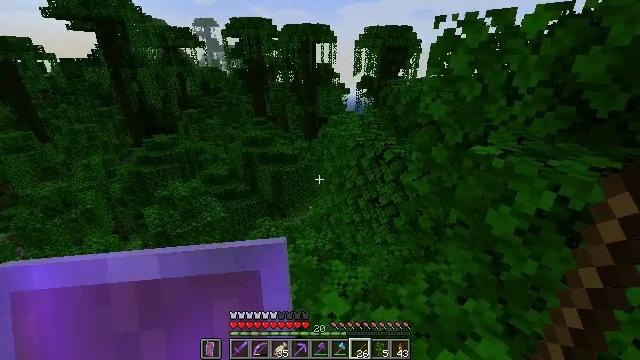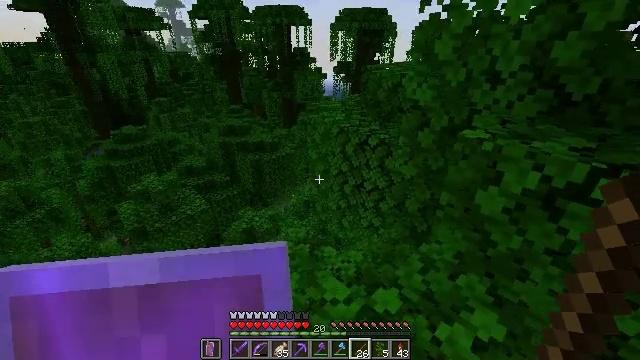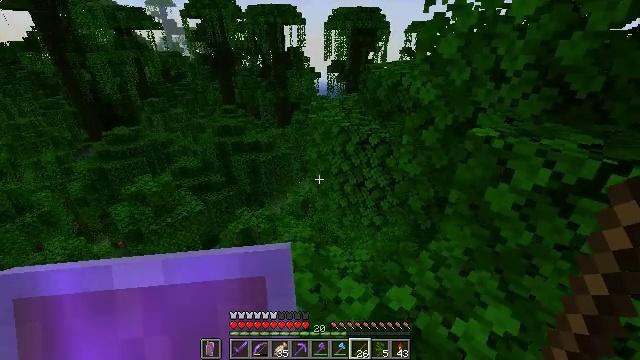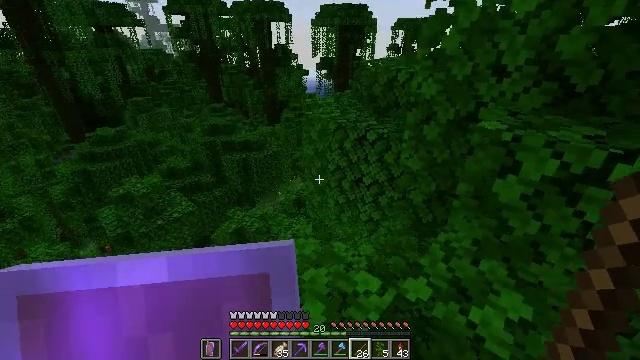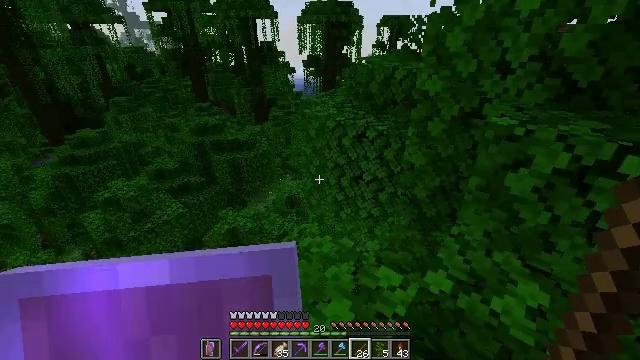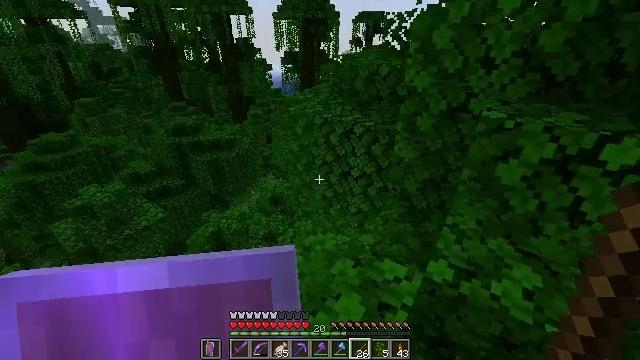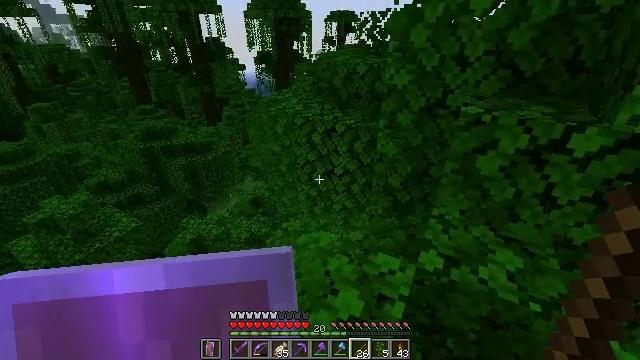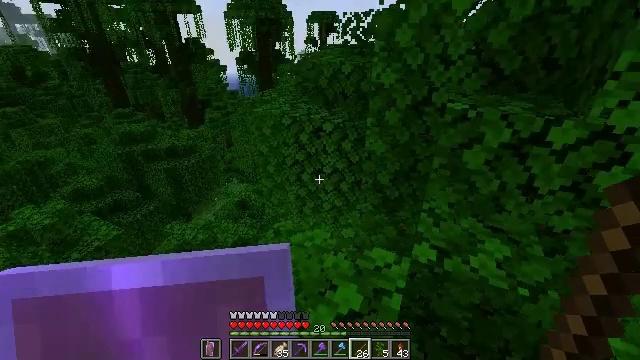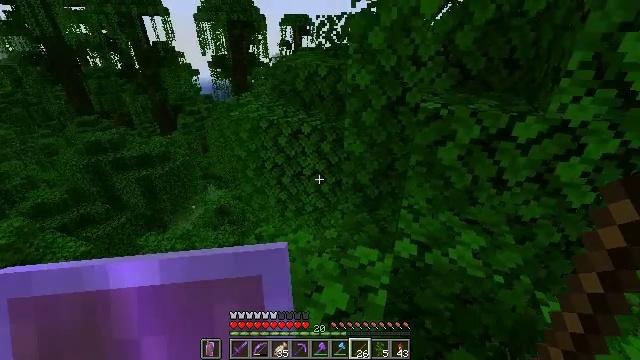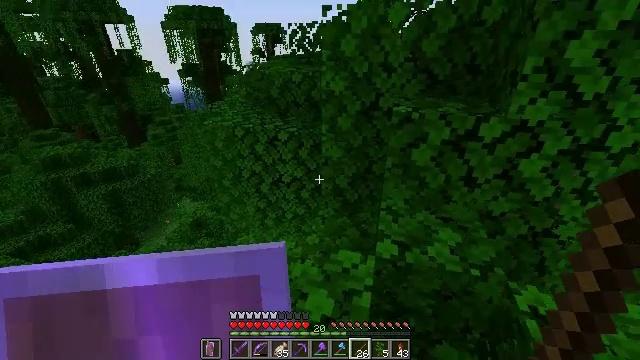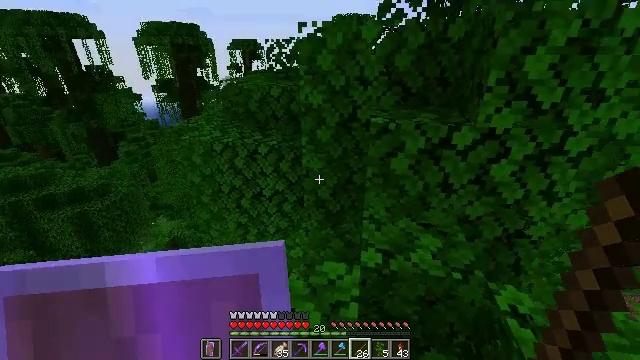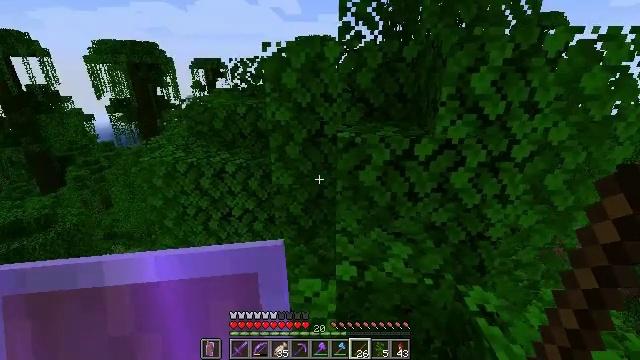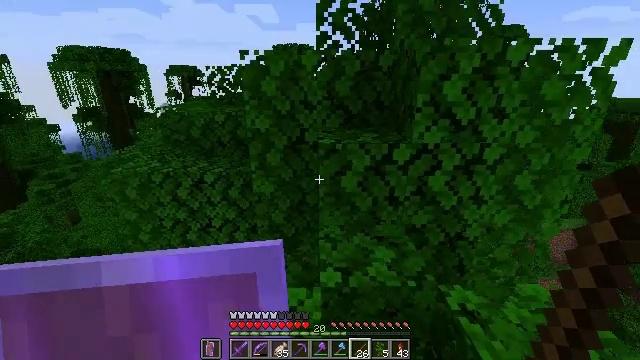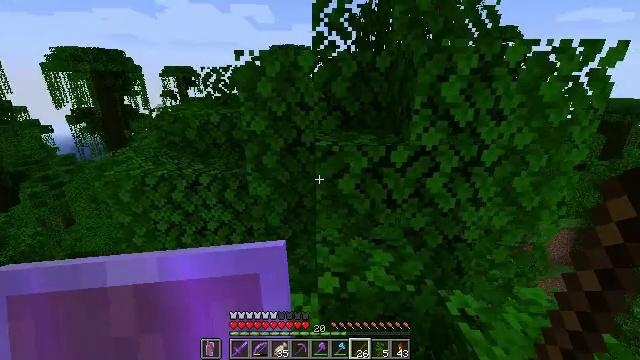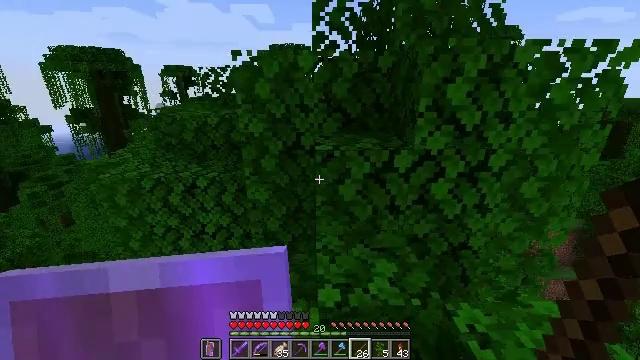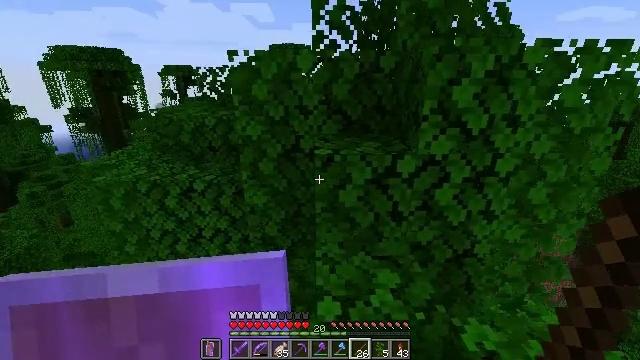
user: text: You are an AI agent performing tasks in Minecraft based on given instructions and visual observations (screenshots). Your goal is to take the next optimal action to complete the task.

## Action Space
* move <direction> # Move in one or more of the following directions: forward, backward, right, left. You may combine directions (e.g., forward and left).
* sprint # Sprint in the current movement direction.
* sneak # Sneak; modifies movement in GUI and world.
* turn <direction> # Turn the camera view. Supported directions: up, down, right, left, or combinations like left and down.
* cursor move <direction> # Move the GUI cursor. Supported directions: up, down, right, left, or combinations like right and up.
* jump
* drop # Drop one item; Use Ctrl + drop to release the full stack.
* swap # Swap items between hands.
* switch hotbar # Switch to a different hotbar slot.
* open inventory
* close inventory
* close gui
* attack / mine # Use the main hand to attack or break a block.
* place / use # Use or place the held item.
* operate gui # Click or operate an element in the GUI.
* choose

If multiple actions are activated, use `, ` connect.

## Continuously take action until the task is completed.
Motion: motion action
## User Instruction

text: Collect some oak leaves.
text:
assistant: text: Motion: move left, turn right and down
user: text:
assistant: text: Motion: move left, turn right
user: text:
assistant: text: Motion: move left, turn right
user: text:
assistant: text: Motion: move left, turn right
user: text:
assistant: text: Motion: turn right
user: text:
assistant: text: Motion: turn right
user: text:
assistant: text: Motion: turn right
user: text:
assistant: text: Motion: turn right
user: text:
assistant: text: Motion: turn right and up
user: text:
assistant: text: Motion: turn right and up
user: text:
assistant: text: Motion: turn right and up
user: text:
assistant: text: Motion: turn right and up
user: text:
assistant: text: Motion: move forward
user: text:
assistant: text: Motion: move forward
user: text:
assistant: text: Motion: move forward, sprint
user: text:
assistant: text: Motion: move forward, sprint
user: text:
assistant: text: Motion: move forward, sprint
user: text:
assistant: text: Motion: move forward, sprint
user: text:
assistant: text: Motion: move forward, sprint, turn right, jump
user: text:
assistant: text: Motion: move forward, sprint, turn right, jump
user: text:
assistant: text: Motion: move forward, sprint, jump
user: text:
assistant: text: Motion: move forward, sprint, jump
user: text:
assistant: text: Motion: move forward, sprint, jump
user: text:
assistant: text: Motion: move forward, sprint
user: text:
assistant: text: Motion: move forward, sprint
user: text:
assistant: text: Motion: move forward, sprint
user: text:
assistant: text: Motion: move forward, sprint
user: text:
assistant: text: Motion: move forward, sprint, jump
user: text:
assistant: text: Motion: move forward, sprint, jump
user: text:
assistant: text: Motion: move forward, sprint, turn left, jump